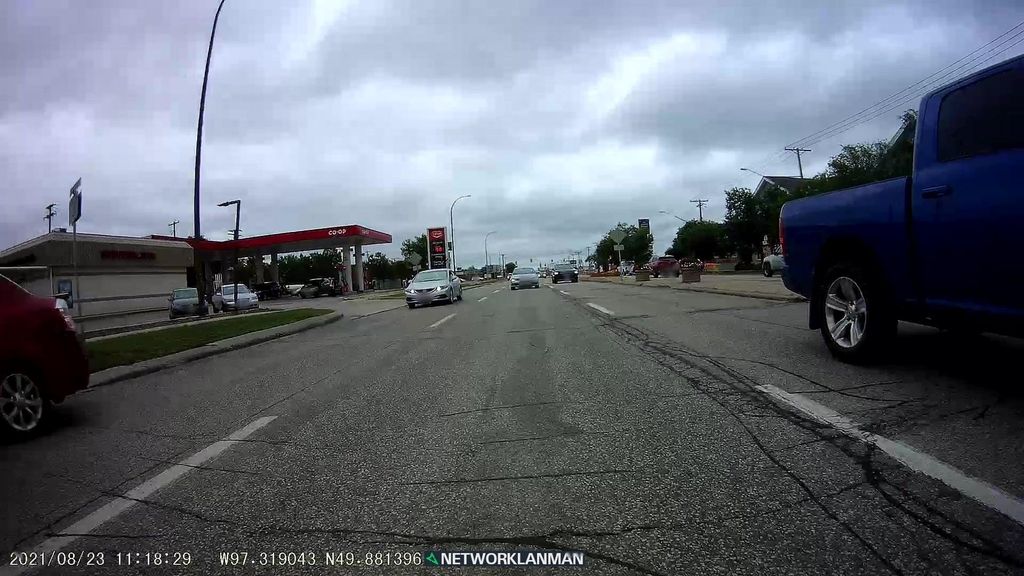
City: winnipeg